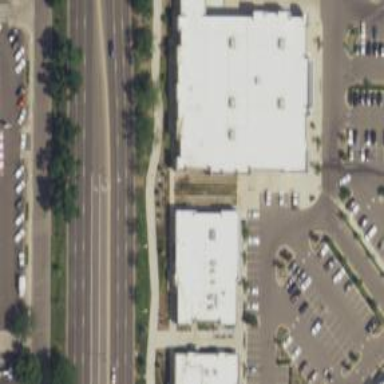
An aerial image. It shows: Department store building.